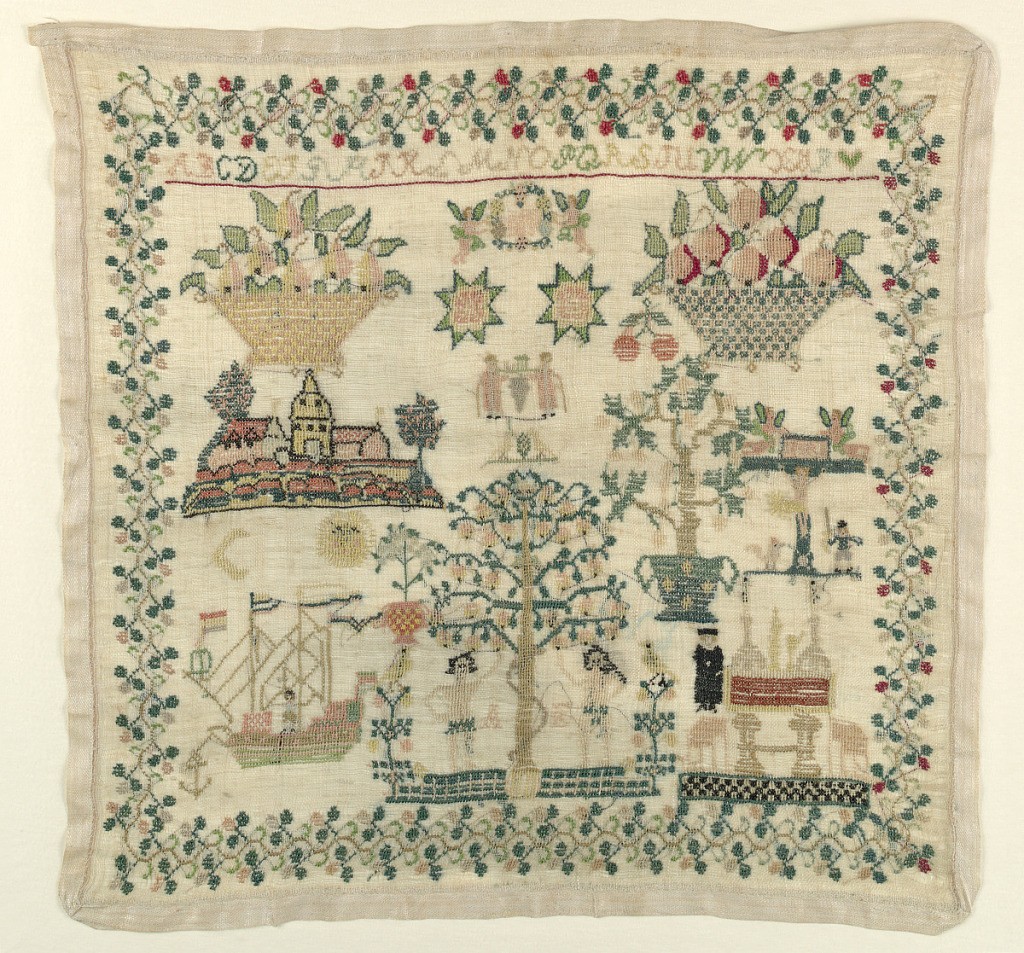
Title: Sampler
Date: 1815
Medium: silk embroidery on linen foundation Technique: embroidered
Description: Biblical scenes, a ship, a church, baskets of flowers, and an alphabet enclosed in a border of strawberries.